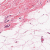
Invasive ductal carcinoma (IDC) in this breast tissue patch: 0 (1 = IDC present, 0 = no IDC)